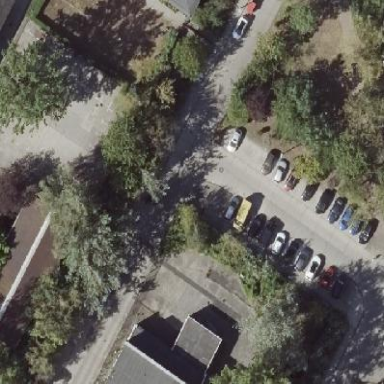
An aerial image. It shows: Street side parking on concrete surface.